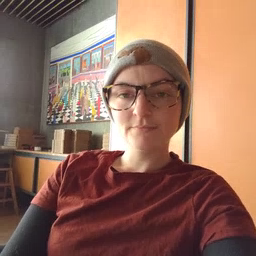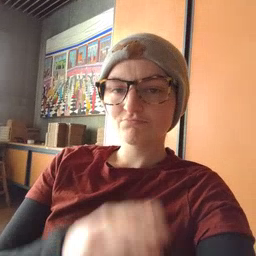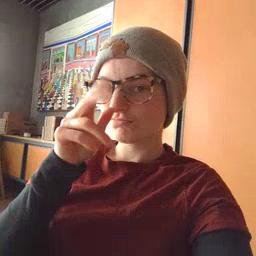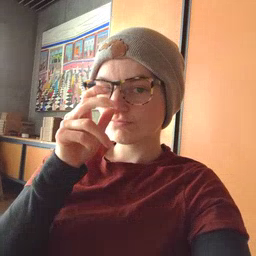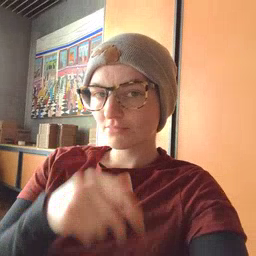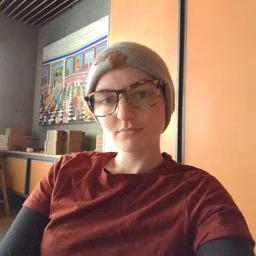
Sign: bug